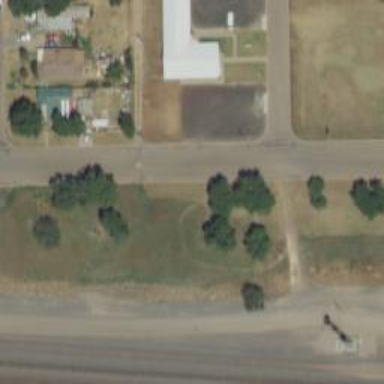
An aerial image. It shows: Alley classified as service road.